A time-domain waveform of one vibration snapshot from a rolling-element bearing is shown. Diagnose the bearing from this image, choosing from: normal, inner_race, outer_race, ball.
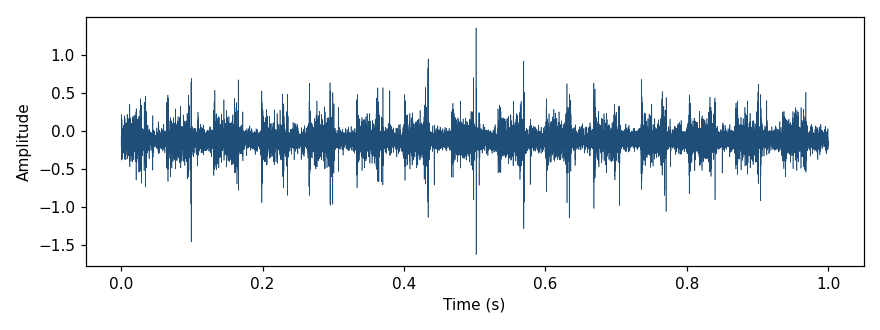
Answer: ball